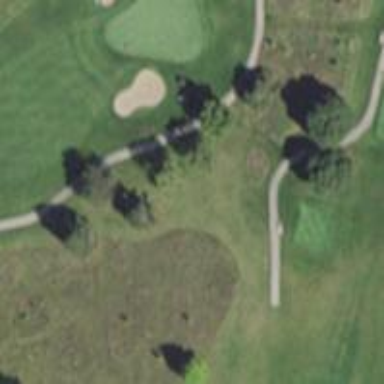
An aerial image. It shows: Service road used as golf cart path.